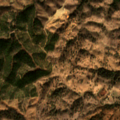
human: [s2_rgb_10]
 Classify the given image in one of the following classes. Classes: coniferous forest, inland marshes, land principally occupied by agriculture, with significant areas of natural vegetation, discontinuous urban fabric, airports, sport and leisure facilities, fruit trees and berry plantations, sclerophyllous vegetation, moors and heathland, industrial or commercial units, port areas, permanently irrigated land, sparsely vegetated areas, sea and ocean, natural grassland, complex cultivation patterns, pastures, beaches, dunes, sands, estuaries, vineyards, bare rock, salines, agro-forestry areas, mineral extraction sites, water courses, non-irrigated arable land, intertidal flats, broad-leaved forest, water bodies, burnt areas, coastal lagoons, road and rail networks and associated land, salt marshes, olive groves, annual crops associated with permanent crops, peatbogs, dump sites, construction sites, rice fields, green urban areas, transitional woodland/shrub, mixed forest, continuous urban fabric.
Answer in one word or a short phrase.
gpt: agro-forestry areas, coniferous forest, transitional woodland/shrub